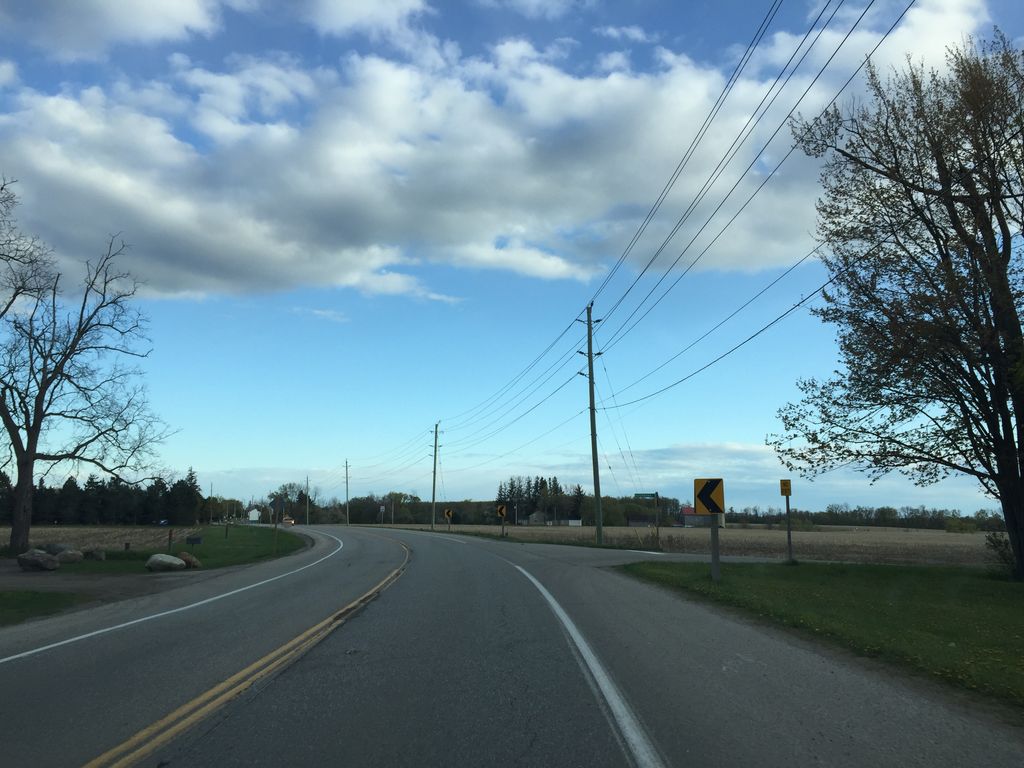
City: kitchener-waterloo